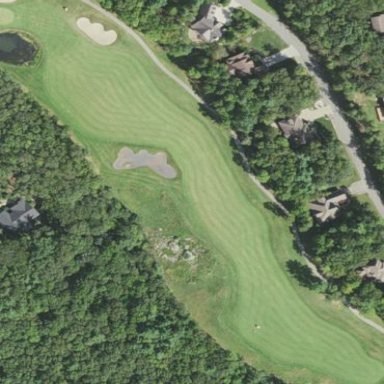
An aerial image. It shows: Scenic golf fairway.